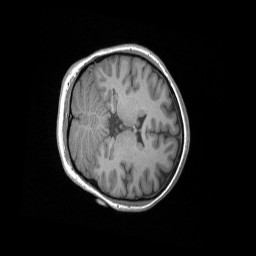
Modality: T1w
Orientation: axial
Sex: female